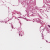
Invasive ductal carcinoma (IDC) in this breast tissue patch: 0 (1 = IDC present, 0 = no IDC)